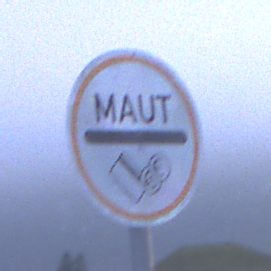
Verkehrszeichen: MautflichtigeStrecke
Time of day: SunriseSunset
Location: Outdoor (Urban)
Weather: Overcast
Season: NotSpecified
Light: Natural